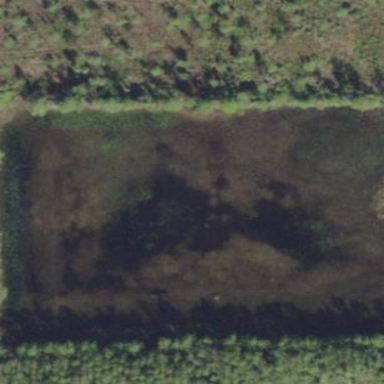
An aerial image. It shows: Peaceful pond surrounded by nature.